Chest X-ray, AP view. Patient: 64 years old, sex M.
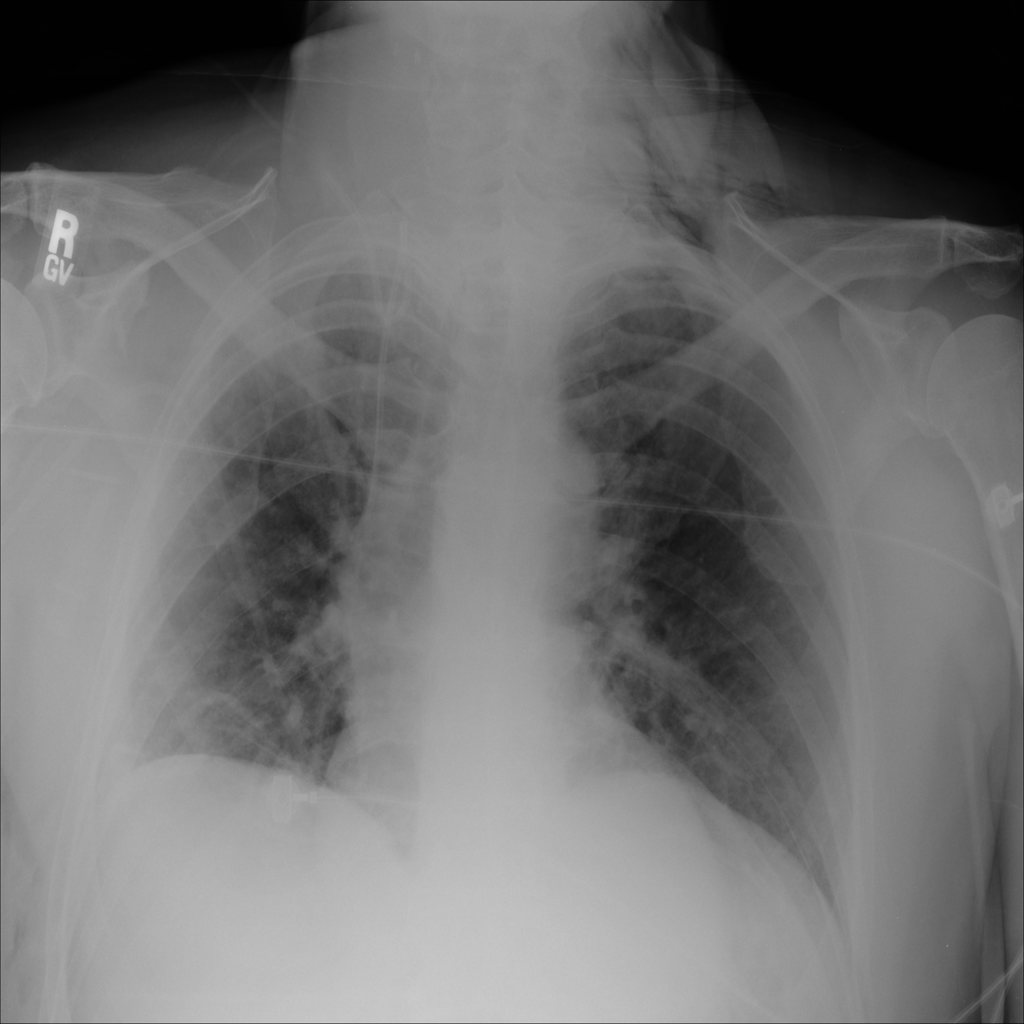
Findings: Emphysema